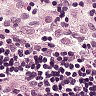
Metastatic tissue present: no